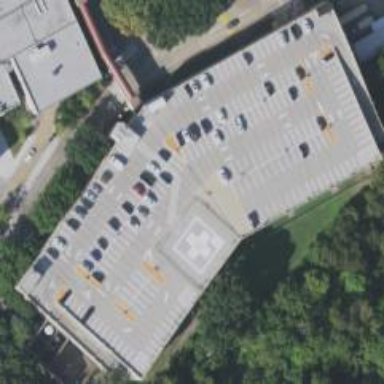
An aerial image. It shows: Multi-storey parking building.